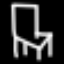
Label: chair